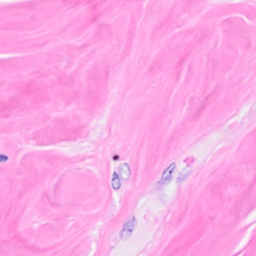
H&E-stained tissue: Breast